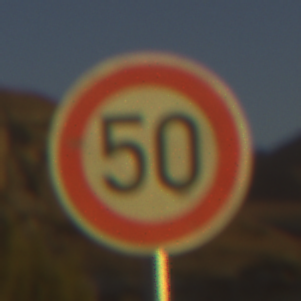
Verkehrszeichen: Geschwindigkeit50
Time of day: SunriseSunset
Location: Outdoor (Nature)
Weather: Clear
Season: NotSpecified
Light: Natural